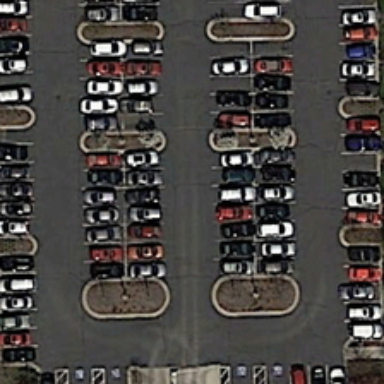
The cars were parked neatly on the road .